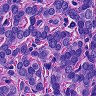
Metastatic tissue present: yes